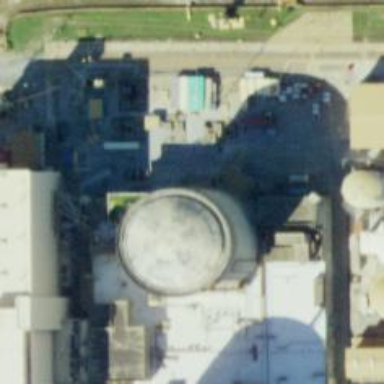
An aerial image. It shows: Nuclear power generator.